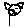
Label: cat